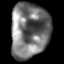
Tissue: lung
Cell type: Epithelial cells
Senescence score: 0.219
Nuclear area (px): 2087
Mean DAPI intensity: 118.857